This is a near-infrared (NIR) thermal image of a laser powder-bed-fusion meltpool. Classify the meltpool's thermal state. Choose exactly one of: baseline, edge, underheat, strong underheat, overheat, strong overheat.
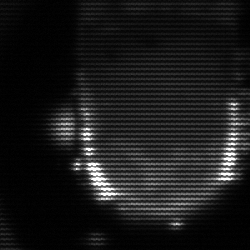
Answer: baseline